Interaction volume radius: 5 \u00c5
Interaction volume height: 10 \u00c5
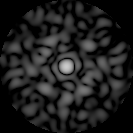
Disorder parameter: 0.8926